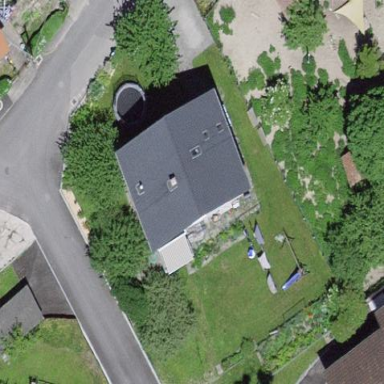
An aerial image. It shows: Residential building.